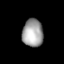
Tissue: lung
Cell type: T cells
Senescence score: 0.5943
Nuclear area (px): 566
Mean DAPI intensity: 160.587